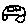
Label: car